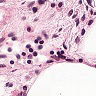
Metastatic tissue present: no